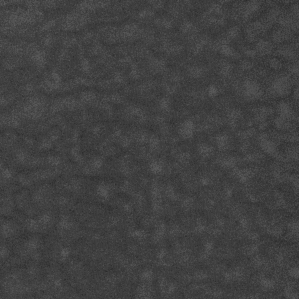
Label: frost